Interaction volume radius: 5 \u00c5
Interaction volume height: 45 \u00c5
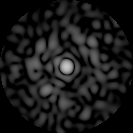
Disorder parameter: 0.8152